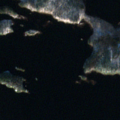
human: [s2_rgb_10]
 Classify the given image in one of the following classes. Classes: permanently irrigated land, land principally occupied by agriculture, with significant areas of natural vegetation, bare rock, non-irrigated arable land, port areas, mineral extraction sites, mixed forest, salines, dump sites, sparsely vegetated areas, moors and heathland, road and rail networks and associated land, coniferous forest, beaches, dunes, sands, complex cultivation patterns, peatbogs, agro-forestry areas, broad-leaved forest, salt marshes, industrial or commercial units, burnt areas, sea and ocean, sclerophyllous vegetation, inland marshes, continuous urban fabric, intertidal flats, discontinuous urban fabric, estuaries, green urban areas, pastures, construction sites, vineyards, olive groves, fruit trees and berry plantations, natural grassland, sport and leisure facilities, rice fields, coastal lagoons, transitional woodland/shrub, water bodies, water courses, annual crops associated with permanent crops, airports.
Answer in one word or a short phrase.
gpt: broad-leaved forest, mixed forest, water bodies